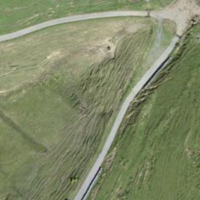
EUNIS habitat code: 23
Species observed at this site:
Plantago media